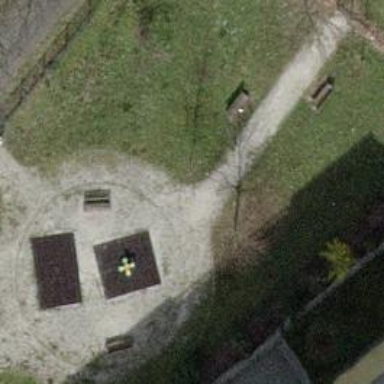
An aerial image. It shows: Playground area for leisure land.